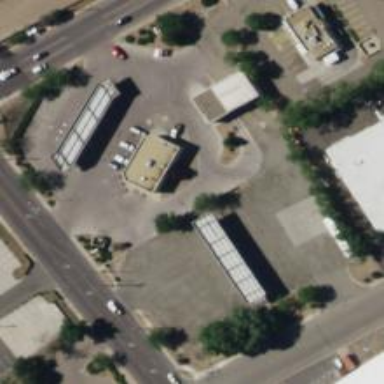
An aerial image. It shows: Retail establishment providing fuel services.